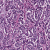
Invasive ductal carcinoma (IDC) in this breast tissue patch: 1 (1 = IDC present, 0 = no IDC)